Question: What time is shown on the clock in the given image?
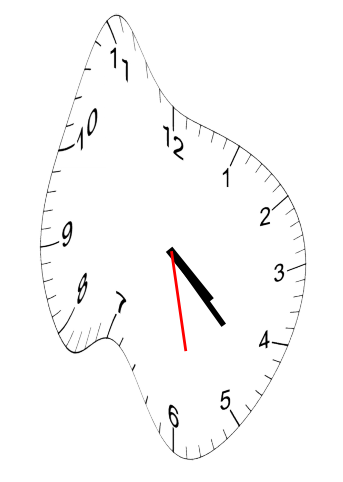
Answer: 04:22:28